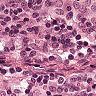
Metastatic tissue present: no